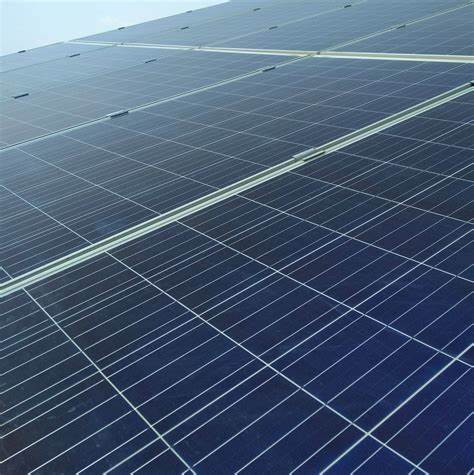
Label: Clean